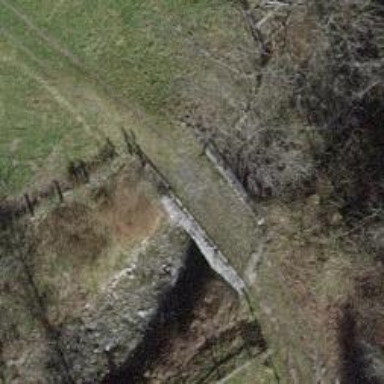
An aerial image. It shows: Track road with bridge.